A spectrogram of one vibration snapshot from a rotating bearing is shown (time on one axis, frequency on the other). What is the most likely bearing condition (normal, inner_race, outer_race, ball)?
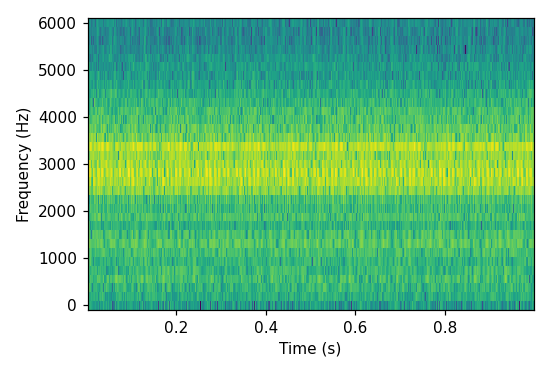
Answer: outer_race